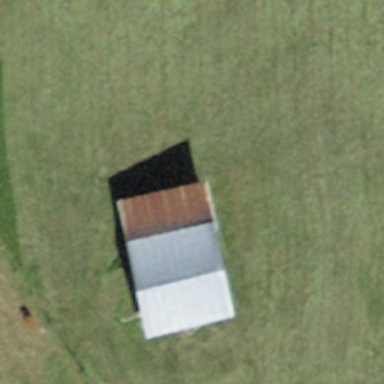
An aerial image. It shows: Shed building.